Question: Is this a bug, or expected behaviour? When using MSpec and ReSharper, in the top pane my specification has clearly failed, but the bottom pane shows it as Passed.

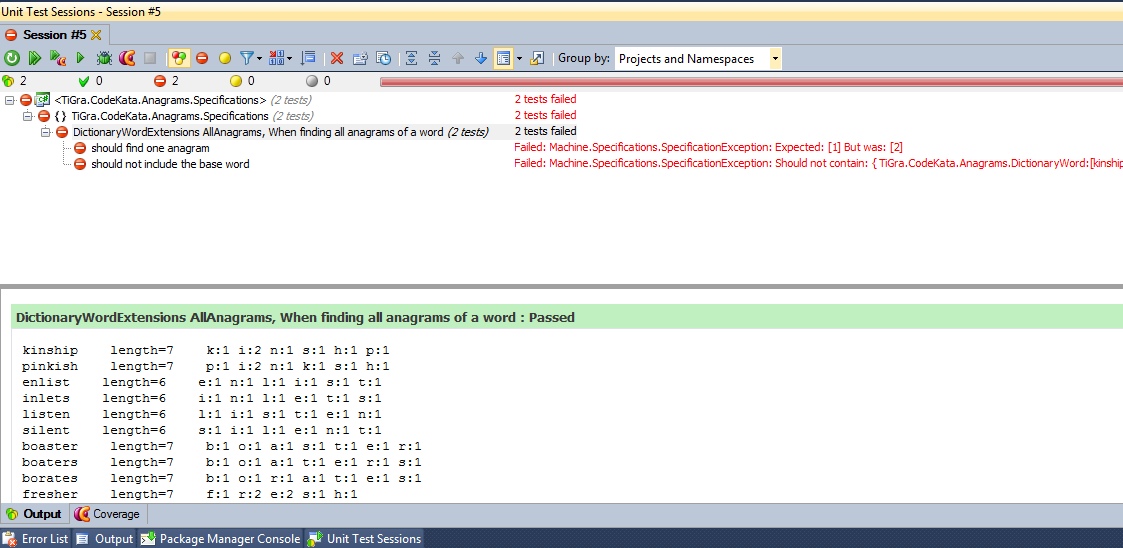
Answer: This seems to be an issue with ReSharper. I tried failing the context explicitly but it still shows up as green. I'll contact JetBrains about it.